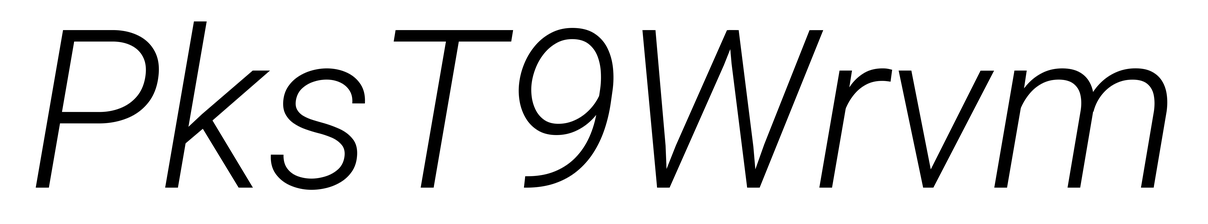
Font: Roboto-Italic_Light_Italic